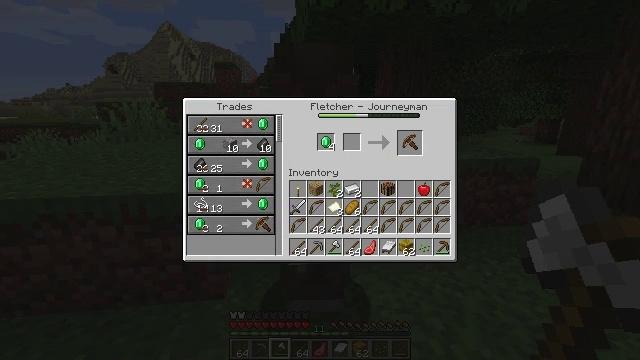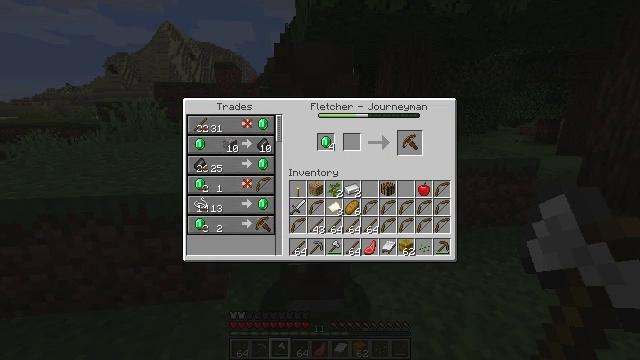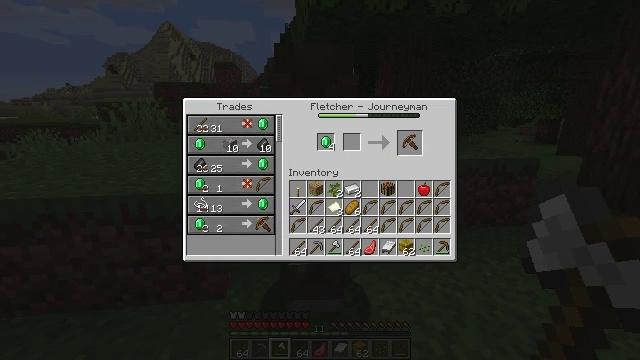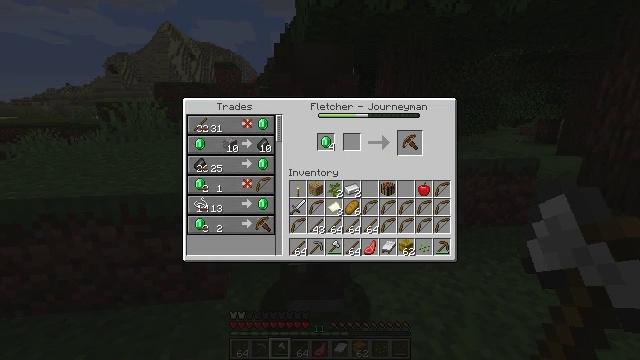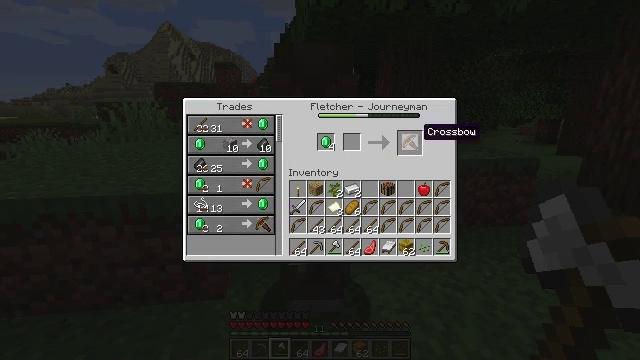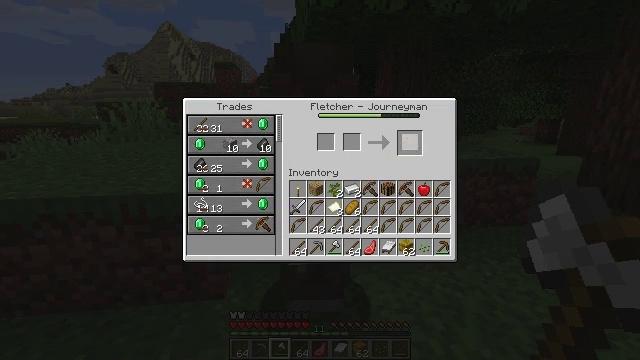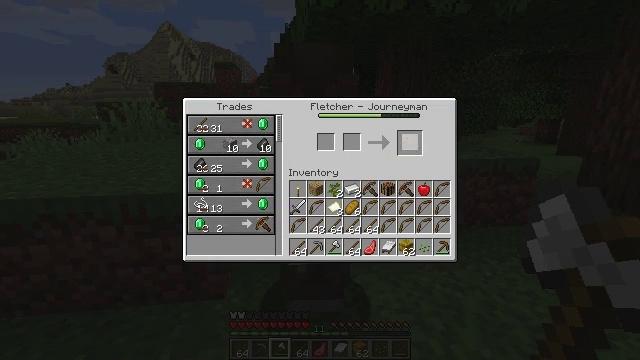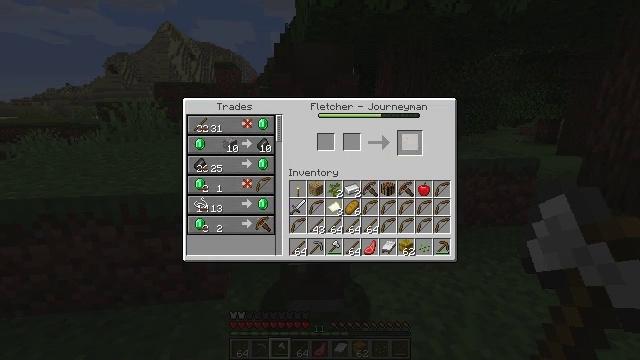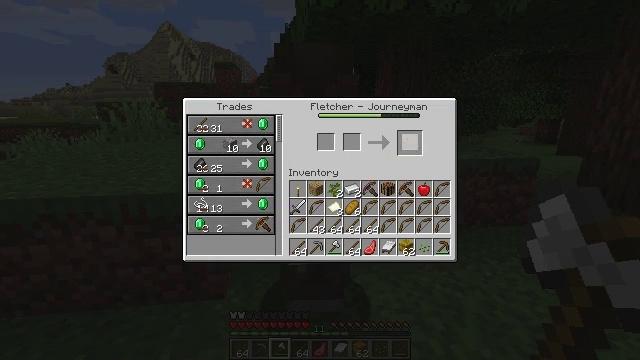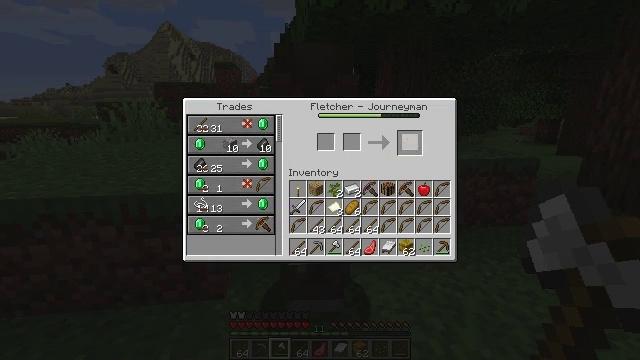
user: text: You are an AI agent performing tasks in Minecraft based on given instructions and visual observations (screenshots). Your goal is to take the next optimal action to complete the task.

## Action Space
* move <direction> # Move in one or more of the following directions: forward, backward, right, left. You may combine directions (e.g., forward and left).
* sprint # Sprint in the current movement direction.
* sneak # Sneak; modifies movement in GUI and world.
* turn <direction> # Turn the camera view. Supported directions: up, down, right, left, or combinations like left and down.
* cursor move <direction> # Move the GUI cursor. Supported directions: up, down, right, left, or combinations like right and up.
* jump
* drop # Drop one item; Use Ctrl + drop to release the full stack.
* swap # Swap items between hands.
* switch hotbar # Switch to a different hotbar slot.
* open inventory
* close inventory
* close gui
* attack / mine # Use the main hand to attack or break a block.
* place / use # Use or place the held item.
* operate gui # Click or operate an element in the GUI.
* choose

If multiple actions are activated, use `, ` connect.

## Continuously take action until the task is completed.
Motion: motion action
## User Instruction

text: Open the crafting grid and craft a crossbow.
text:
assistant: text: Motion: sneak
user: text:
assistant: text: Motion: sneak
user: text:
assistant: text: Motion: sneak
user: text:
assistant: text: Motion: sneak
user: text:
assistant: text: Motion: sneak, operate gui
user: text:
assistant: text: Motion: sneak, operate gui
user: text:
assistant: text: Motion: sneak, operate gui
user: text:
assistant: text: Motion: sneak
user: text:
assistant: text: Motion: sneak
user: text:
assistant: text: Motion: sneak